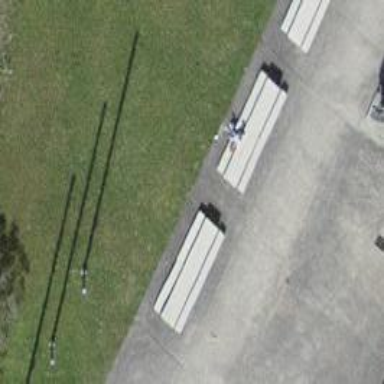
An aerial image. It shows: Outdoor seating area for leisure.